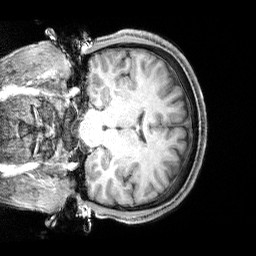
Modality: T1w
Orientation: coronal
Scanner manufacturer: siemens
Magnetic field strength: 3 T
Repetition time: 2.4 s
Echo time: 0.00215 s